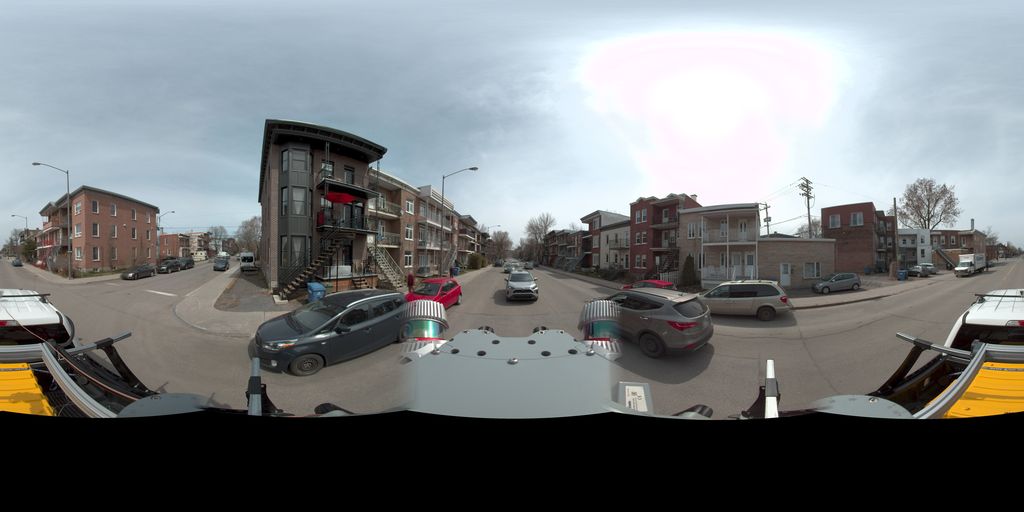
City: quebec_city